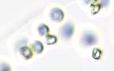
Label: Phaeocystis